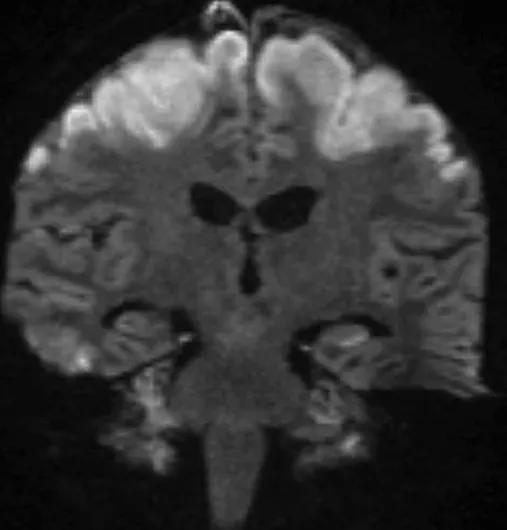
Diffusion weighted MRI, day 5 in ICU.
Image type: radiology (mri)